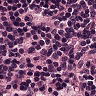
Metastatic tissue present: no